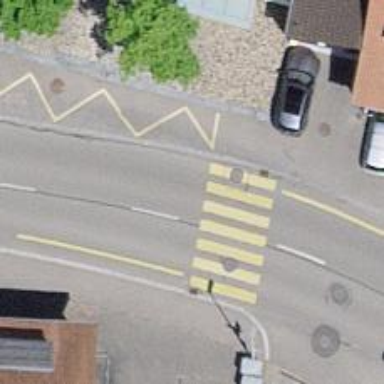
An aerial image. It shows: Uncontrolled zebra crossing on the road.